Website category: movie
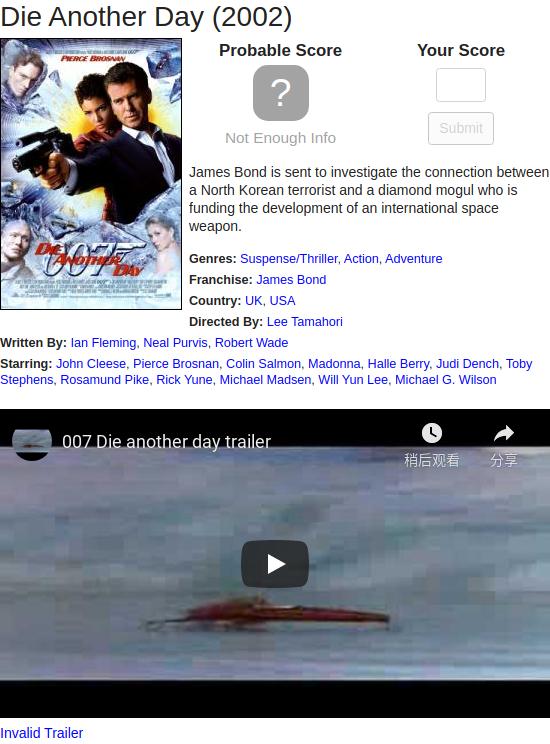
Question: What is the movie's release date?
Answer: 2002

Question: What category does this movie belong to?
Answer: Suspense/Thriller

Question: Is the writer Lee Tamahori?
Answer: no

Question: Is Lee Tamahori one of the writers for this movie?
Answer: no

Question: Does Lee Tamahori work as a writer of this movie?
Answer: no

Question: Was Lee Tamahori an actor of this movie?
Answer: no

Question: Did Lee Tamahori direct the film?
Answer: yes

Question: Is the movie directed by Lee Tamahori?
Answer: yes

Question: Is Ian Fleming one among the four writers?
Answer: yes

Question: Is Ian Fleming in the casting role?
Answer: no

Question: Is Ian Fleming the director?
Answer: no

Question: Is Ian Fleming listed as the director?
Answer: no

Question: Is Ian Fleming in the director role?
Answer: no

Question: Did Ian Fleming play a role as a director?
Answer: no

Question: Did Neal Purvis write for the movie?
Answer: yes

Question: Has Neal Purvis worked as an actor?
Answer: no

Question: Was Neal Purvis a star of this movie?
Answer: no

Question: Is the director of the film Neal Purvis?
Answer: no

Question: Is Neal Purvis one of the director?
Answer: no

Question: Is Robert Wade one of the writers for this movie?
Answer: yes

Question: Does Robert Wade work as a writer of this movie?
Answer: yes

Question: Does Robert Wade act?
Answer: no

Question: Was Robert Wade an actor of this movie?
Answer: no

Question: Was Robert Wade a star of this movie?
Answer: no

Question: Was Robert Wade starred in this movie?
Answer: no

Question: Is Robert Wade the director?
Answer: no

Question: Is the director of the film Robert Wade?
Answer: no

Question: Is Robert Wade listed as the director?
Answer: no

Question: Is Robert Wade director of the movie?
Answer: no

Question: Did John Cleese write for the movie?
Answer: no

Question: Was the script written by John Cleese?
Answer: no

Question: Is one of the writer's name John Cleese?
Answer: no

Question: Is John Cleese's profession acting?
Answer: yes

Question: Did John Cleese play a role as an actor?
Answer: yes

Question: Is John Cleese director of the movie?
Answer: no

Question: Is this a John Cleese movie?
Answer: no

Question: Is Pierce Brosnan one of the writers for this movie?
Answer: no

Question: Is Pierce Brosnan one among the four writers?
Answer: no

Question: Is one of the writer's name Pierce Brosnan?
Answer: no

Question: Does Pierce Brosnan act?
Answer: yes

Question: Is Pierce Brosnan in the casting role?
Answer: yes

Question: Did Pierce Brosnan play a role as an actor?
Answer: yes

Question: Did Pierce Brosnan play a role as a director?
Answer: no

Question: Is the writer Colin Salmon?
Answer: no

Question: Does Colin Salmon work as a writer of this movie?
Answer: no

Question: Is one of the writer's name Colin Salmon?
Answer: no

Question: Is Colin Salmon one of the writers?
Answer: no

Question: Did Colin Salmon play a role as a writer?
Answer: no

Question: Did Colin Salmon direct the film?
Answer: no

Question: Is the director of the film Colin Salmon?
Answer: no

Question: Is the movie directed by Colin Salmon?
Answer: no

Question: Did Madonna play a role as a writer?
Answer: no

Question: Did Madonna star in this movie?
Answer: yes

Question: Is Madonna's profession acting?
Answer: yes

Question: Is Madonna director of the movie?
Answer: no

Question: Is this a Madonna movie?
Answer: no

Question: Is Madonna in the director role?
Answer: no

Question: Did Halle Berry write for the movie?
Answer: no

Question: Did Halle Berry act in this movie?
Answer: yes

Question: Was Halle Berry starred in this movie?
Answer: yes

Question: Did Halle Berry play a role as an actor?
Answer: yes

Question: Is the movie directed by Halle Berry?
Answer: no

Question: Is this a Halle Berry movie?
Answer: no

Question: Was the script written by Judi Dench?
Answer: no